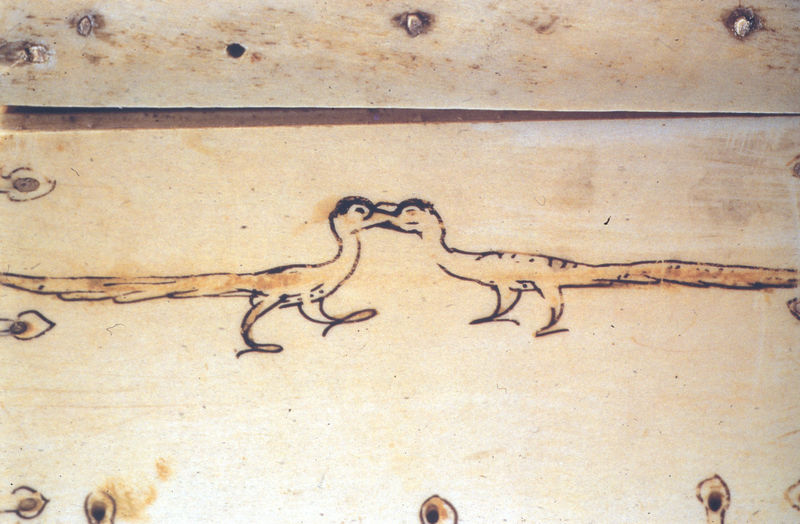
Titel: Kästchen, bemalt (Detail Rückseite)
Standort: Portovenere
Institution: Chiesa di S. Lorenzo
Schlagwörter: feder, kampf, körper, schatten, vogel, weiß, gelb, ocker, ausschnitt, braun, hell, holz, licht, marmor, schwarz, skizze, symbol, zeichen, zeichnung, tier, tiere, beige, muster, ornament, augen, federn, gefieder, stein, vögel, auge, paar, verbindung, beine, schwanz, schweif, füße, kuss, liebe, papier, umrisse, schnabel, zwei, linien, sepia, detail, ornamente, verzierung, wandmalerei, bretter, platte, nagel, nägel, nieten, umriss, bemalt, foto, knochen, eisen, schild, tusche, truhe, flammen, linie, kontur, symmetrisch, brett, illustration, streit, konturen, stilisiert, plakat, kiste, pfau, ornithologie, schnäbel, schnäbeln, treffen, pinsel, gravur, stift, tinte, flecken, maserung, fasan, fasane, fuge, grab, schreiten, schwanzfeder, schwänze, schweife, zierde, beschlag, holt, miniatur, kästchen, gebrannt, zierrat, verzierungen, primitiv, vereinigung, elfenbein, klauen, federzeichnung, tuschzeichnung, schwant, rost, folklore, scnabel, pfauen, pfauenauge, schwanzfedern, balz, balzen, blitzlicht, elster, elstern, flämmchen, maser, auf holz, alte zeichnung, zwei vögel, küssen sich, lange schwanzfedern, aligatoren, völgel, vögel#, füßeschwarz, scwanzfedern